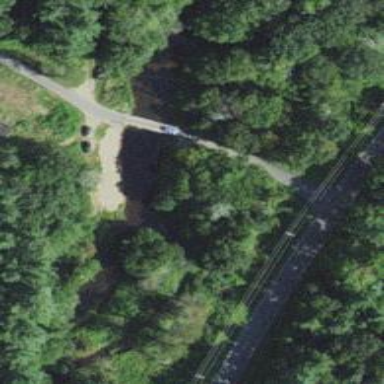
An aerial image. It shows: Residential road with bridge.